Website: macys
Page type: gifting
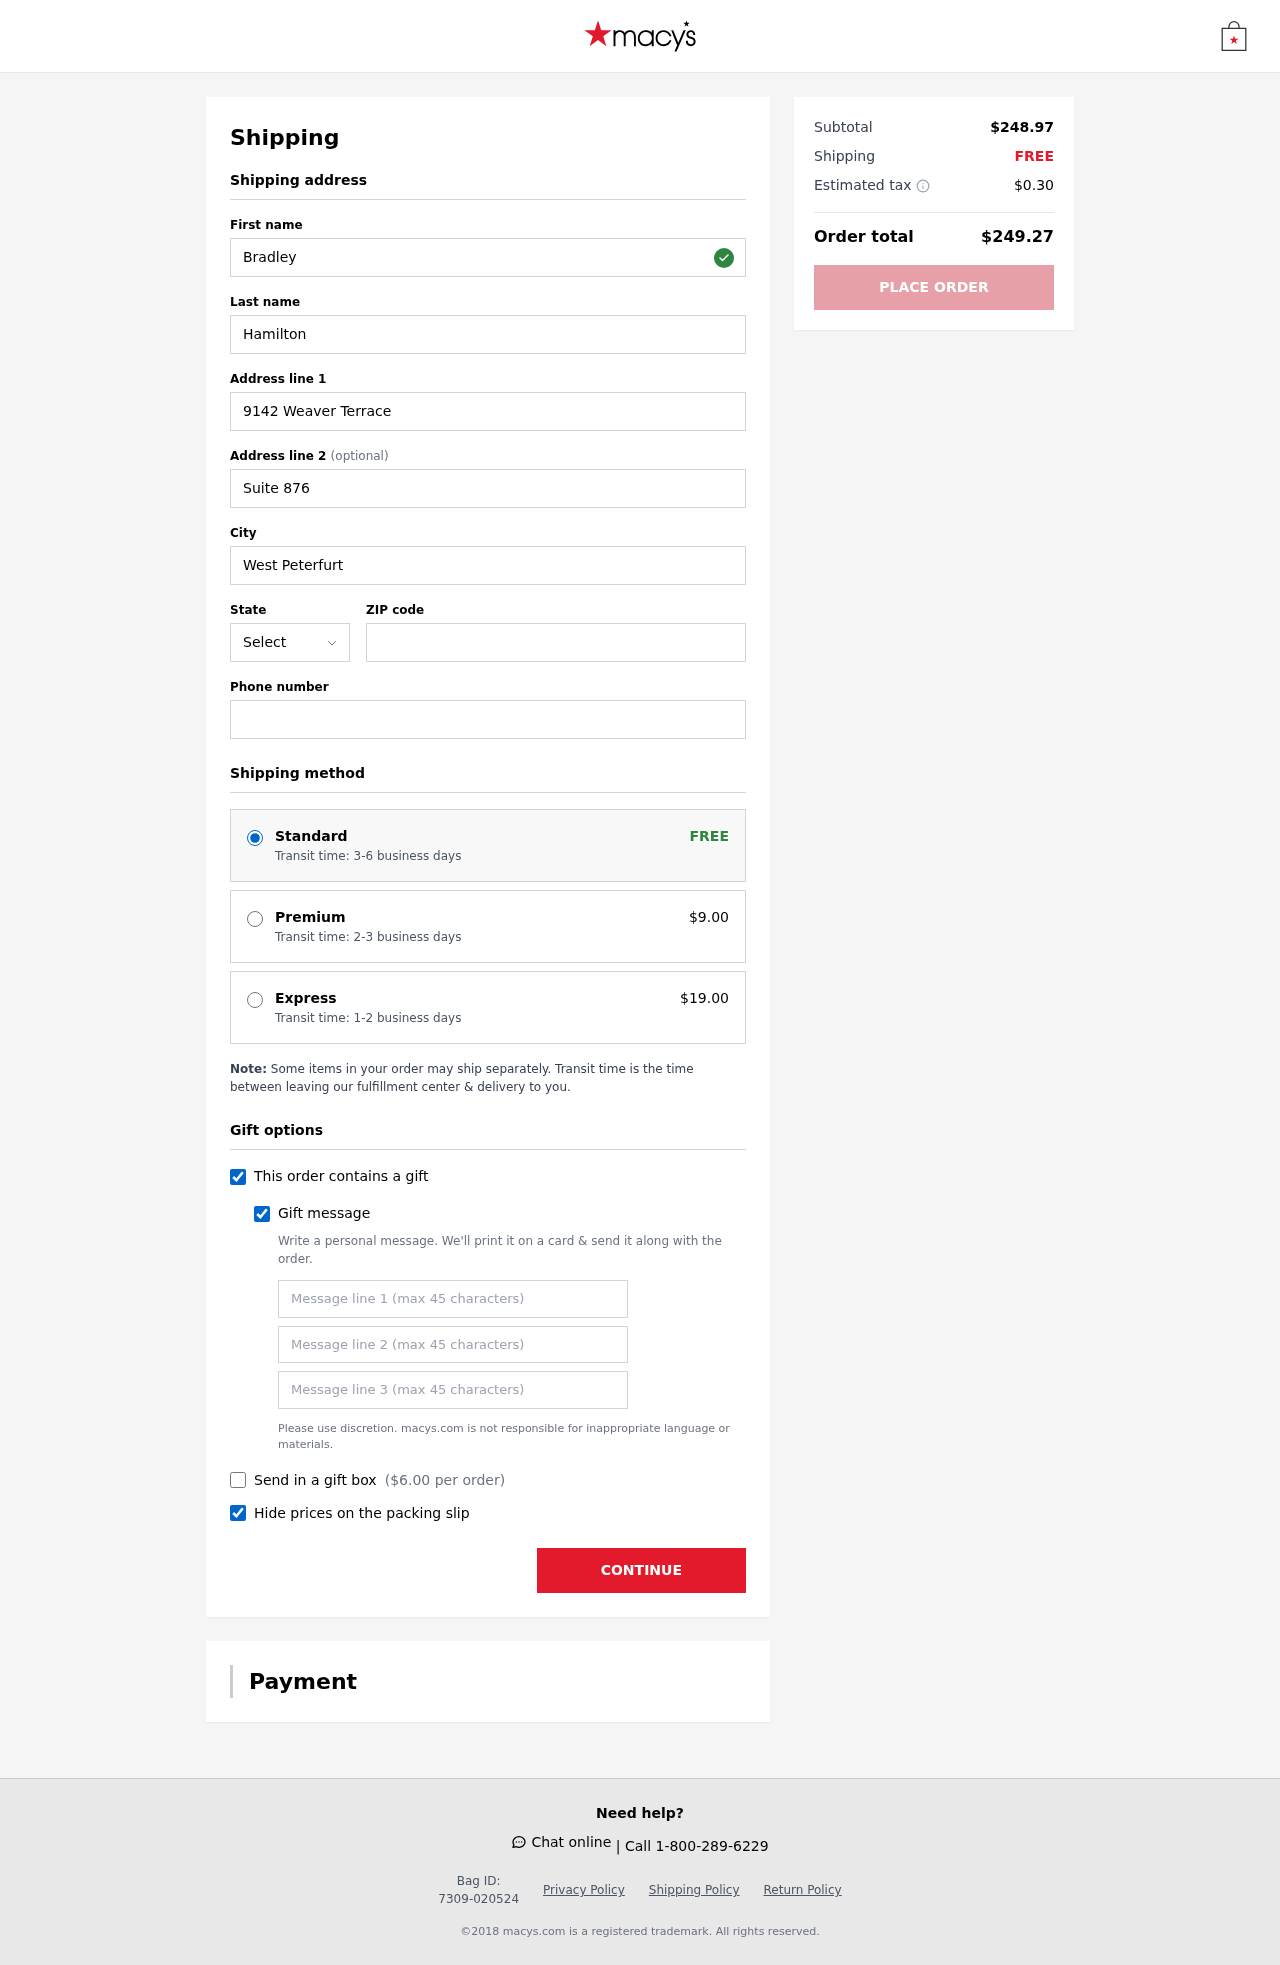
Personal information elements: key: PII_STATE_ABBR
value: VA
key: PII_FIRSTNAME
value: Bradley
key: PII_LASTNAME
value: Hamilton
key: PII_STREET
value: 9142 Weaver Terrace
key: PII_STREET2
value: Suite 876
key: PII_CITY
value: West Peterfurt
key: PII_POSTCODE
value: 80505
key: PII_PHONE
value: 3376869619
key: PII_GIFT_MESSAGE
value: Happy early birthday, Lisa! I spotted these booties and immediately thought of you—perfect for all your fall adventures! Hope they add a little extra sparkle to your special day.  Bradley
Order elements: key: ORDER_SHIPPING_STANDARD
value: Transit time: 3-6 business days
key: ORDER_SHIPPING_PREMIUM
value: Transit time: 2-3 business days
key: ORDER_SHIPPING_PREMIUM_PRICE
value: $9.00
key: ORDER_SHIPPING_EXPRESS
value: Transit time: 1-2 business days
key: ORDER_SHIPPING_EXPRESS_PRICE
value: $19.00
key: ORDER_GIFT_BOX_PRICE
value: $6.00
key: ORDER_SUBTOTAL
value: $248.97
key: ORDER_SHIPPING_COST
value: FREE
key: ORDER_TAX
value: $0.30
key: ORDER_TOTAL
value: $249.27